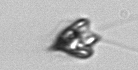
Label: Pyramimonas_longicauda